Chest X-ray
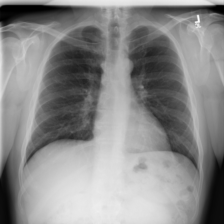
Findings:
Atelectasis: negative
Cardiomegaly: negative
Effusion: negative
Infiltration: negative
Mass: negative
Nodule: negative
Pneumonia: negative
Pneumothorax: negative
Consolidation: negative
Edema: negative
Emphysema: negative
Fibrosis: negative
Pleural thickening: negative
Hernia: negative